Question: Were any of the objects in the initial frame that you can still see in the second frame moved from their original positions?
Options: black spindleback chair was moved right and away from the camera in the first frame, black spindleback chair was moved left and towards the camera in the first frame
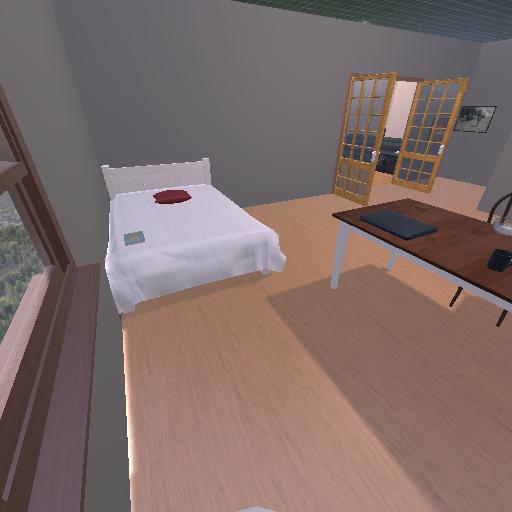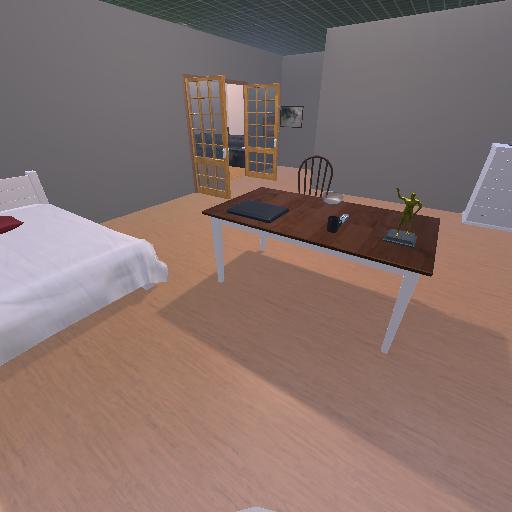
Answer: black spindleback chair was moved right and away from the camera in the first frame